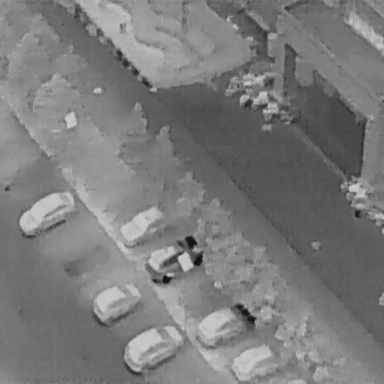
There are seven Cars in the infrared image.